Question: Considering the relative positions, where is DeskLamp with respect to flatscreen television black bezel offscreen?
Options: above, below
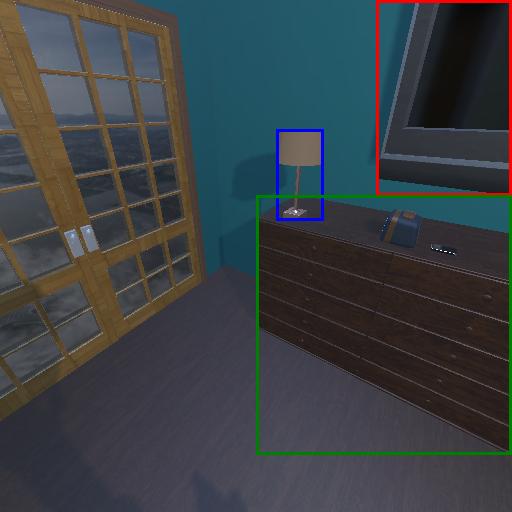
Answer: above